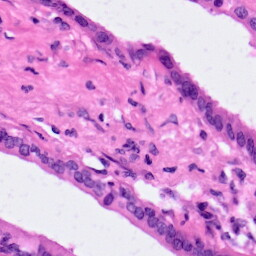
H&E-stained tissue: Pancreatic